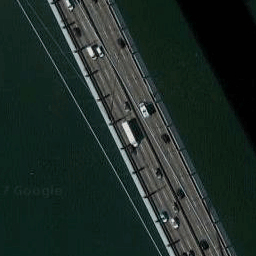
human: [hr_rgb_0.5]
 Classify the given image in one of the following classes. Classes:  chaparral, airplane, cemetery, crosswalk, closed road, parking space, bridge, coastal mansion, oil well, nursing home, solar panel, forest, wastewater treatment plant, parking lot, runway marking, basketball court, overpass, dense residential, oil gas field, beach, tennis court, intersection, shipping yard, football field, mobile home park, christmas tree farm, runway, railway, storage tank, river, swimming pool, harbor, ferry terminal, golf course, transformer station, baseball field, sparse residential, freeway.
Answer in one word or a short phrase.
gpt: bridge